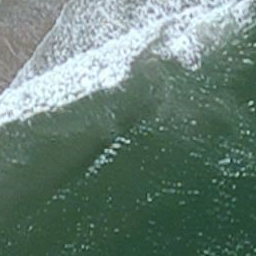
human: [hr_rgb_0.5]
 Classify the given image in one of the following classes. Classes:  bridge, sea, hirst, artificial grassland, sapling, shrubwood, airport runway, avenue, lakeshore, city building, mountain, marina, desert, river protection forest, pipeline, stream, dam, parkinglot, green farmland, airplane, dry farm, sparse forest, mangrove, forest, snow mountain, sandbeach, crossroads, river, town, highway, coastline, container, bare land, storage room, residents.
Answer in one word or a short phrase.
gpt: coastline